已知线段$AB=20cm$，中点为$O$，以点$O$为圆心、$OA$为半径作半圆，得到扇形$AOB$；以$A$为圆心、$AB$为半径作弧$BC$，连接$AC$，得到扇形$BAC$，已知$\angle CAB=36^\circ$，
\vspace{0.5em}
\noindent 则$S_1 - S_2 = \underline{\qquad\qquad} \ cm^2$．

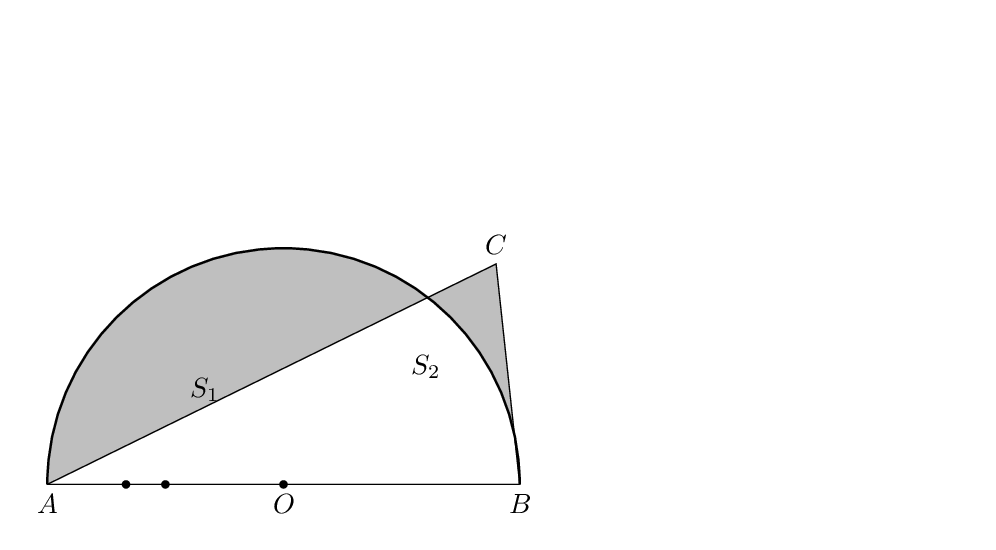
【解答】
\noindent \textbf{【答案】} 31.4.
\vspace{0.5em}
\noindent \textbf{【分析】} $S_1 - S_2 = (S_1 + 空白面积) - (S_2 + 空白面积) = 扇形AOB的面积 - 扇形BAC的面积$，扇形的面积公式是：$S = \dfrac{n}{360}\pi r^2$，代入数据计算即可．
\vspace{0.5em}
\noindent \textbf{【解答】} 解：因为$AB = 20cm$，
\vspace{0.5em}
\noindent 所以$OA = OB = 20 \div 2 = 10(cm)$，
\vspace{0.5em}
\noindent \begin{align*}
S_1 - S_2 &= \dfrac{1}{2} \times 3.14 \times 10^2 - \dfrac{36}{360} \times 3.14 \times 20^2 \\
&= 157 - 125.6 \\
&= 31.4(cm^2).
\end{align*}
\vspace{0.5em}
\noindent 故答案为：31.4.
\vspace{0.5em}
\noindent \textbf{【点评】} 本题考查了圆的面积，熟练运用扇形的面积公式是解决本题的关键．